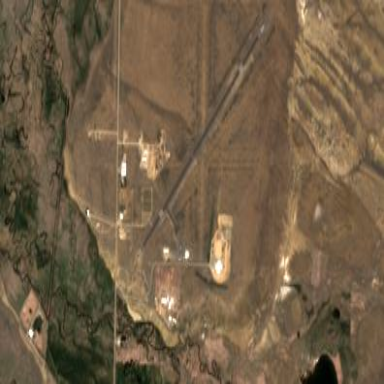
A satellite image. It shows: Runway surface made of asphalt at airport.